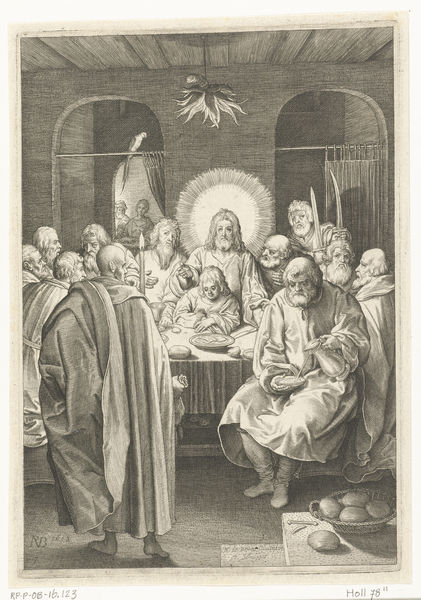
Titel: Laatste Avondmaal
Künstler: Nicolaes de Bruyn
Standort: Amsterdam
Institution: Rijksmuseum
Schlagwörter: vogel, fenster, männer, johannes, teller, vorhang, kanne, kerze, korb, brot, bögen, schwert, schwerter, mahl, christus, jesus, jesus christus, abendmahl, jünger, papagei, apostel, judas, letztes abendmahl